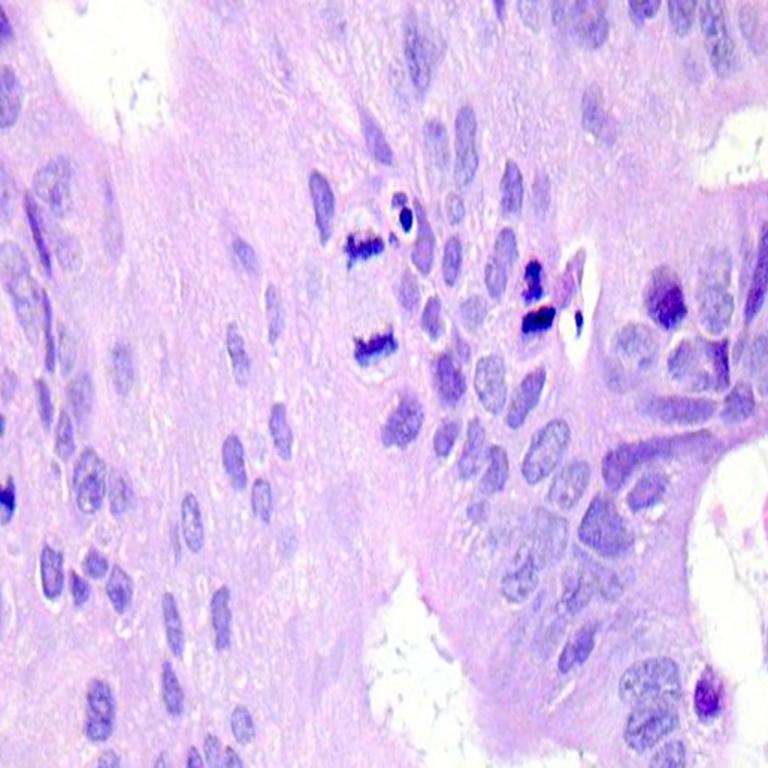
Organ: colon
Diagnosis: adenocarcinomas